Question: I have this example:

I am looking for the formula to into the "Total price" column. The price of their total order is the sum of items until the next customer name shows up.
Thanks for the help!
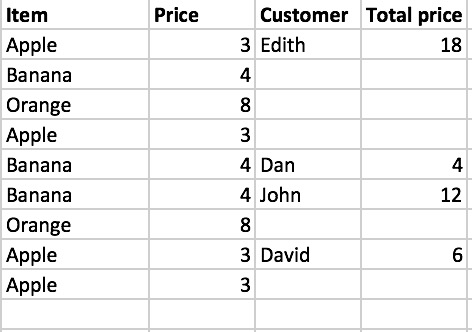
Answer: In enter:
'''
=IF(C2="","",SUM($B2:B$11)-SUM(D3:D$11))
'''
and copy downward:
<URL>
In the formula, replace the with some value that is the actual data.